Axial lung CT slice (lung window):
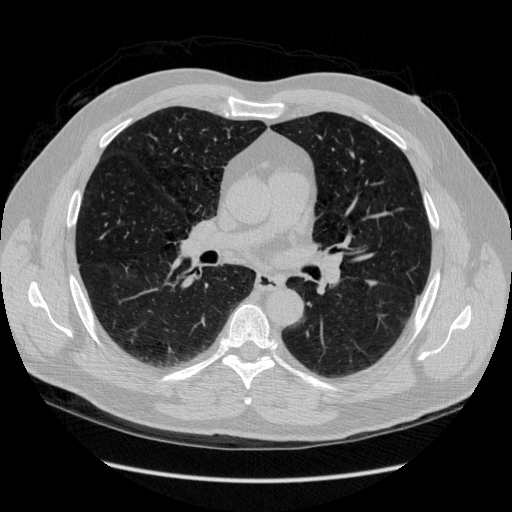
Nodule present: no